Question: For the first time I'm trying to set up a web site on Azure and got DNS problem.
Followed this tutorial <URL>
Here are my DNS records:

2 days have passed, DNS already propagated:
<URL>
But Azure keeps saying that no record found.
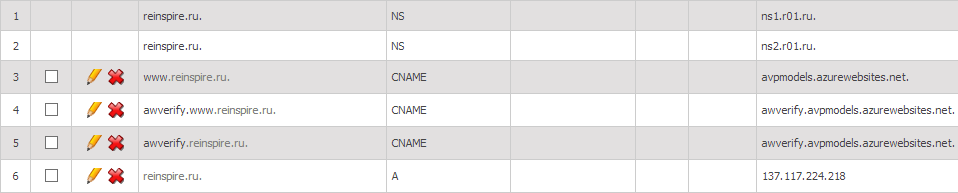
Answer: Ok, problem "solved". It took Azure more than 72 hours to propagate DNS records.